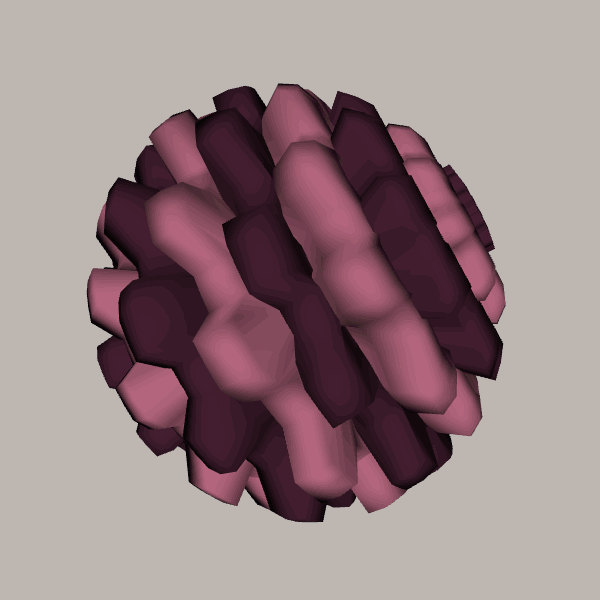
Background: light